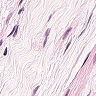
Metastatic tissue present: no